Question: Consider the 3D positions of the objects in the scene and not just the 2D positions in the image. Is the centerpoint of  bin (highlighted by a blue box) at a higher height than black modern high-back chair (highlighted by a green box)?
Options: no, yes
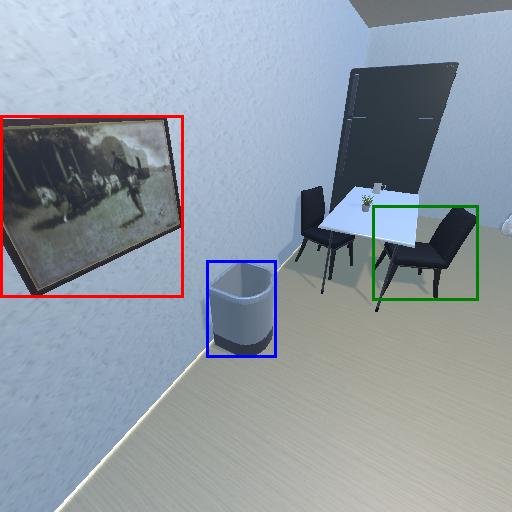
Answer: no